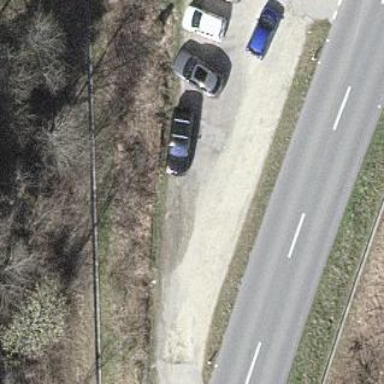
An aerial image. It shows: Parking area with surface.